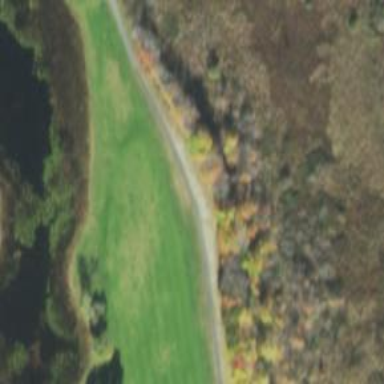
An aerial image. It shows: Pathway for golfing.